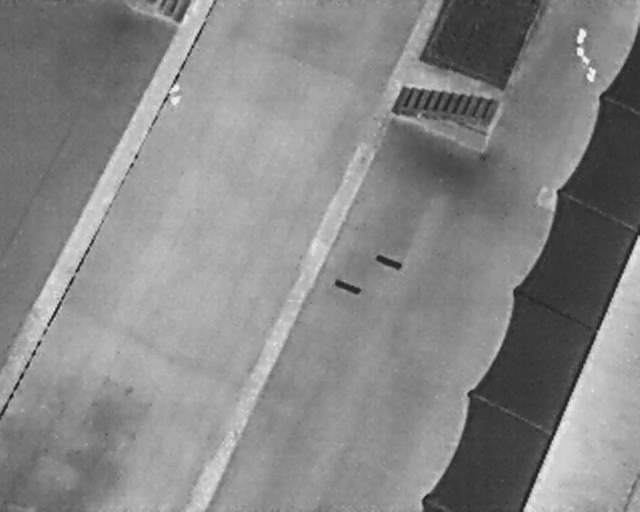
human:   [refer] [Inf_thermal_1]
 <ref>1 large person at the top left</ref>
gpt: <box>[[25, 17, 29, 19, 2]]</box>